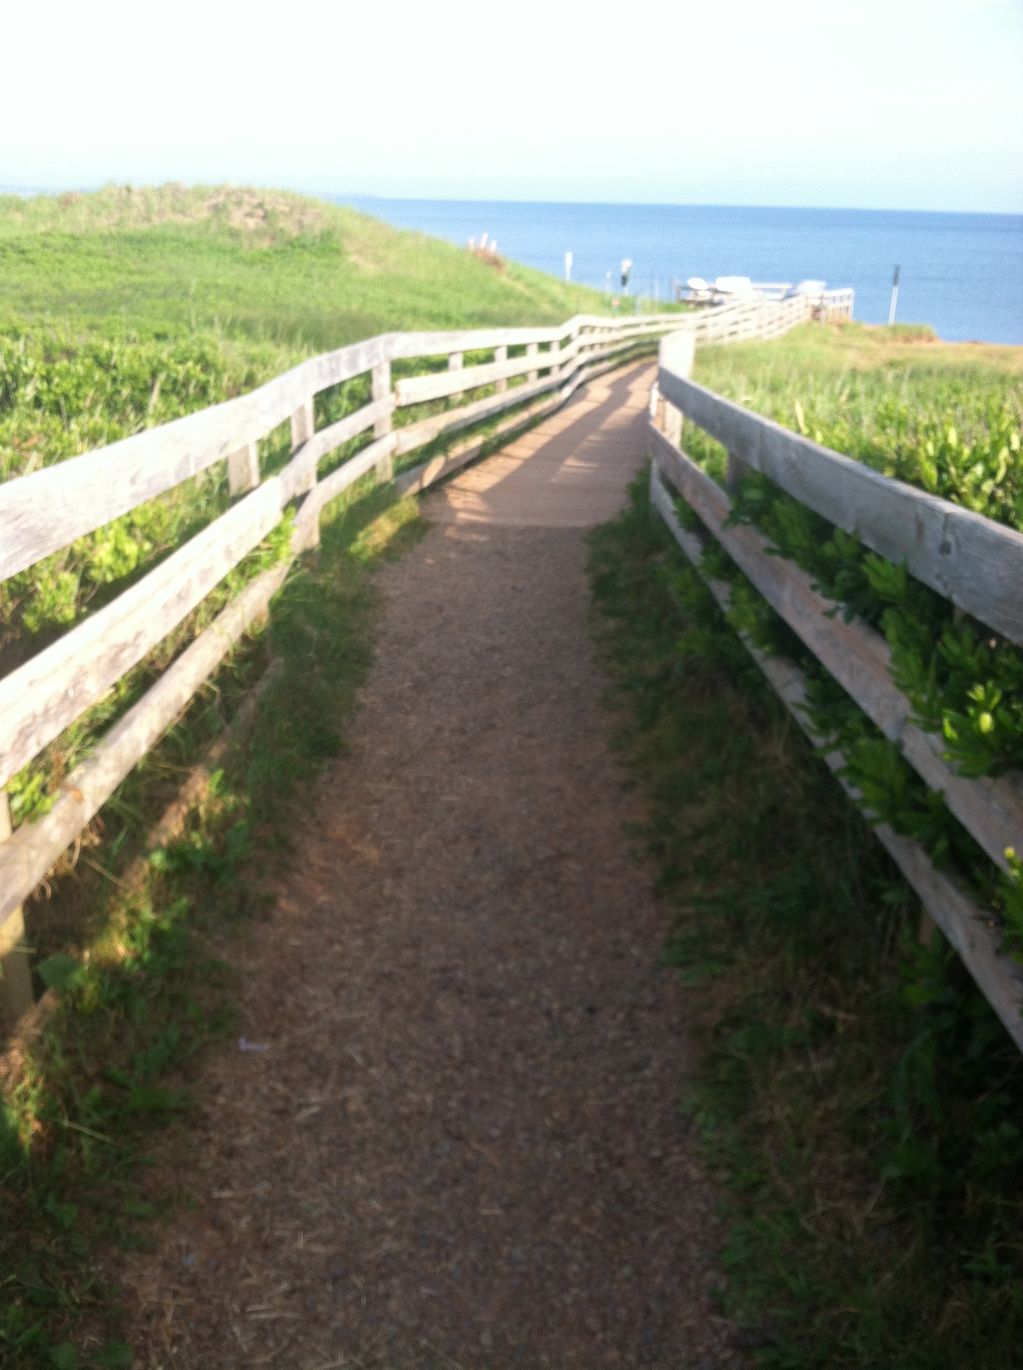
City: charlottetown